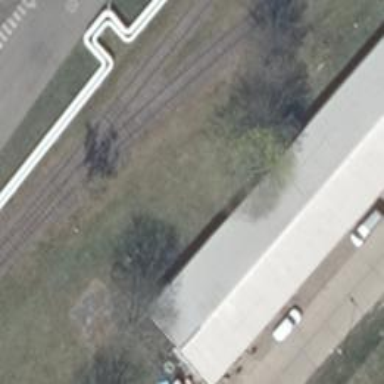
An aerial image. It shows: Industrial building with flat roof.